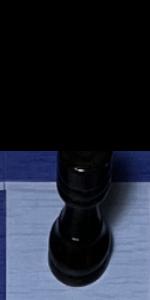
Label: Rook_Black